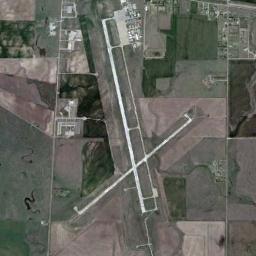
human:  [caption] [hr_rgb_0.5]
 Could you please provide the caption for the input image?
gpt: There is an airport in the middle of the field .

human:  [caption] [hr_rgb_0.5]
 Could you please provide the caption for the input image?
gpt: Two crossed runways in this airport surrounded by farmland .

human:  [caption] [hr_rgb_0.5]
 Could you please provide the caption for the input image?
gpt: There are two crossing runways here .

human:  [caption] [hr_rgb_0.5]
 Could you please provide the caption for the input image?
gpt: An airport with a runway on the farmland .

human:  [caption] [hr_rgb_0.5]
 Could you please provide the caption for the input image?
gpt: Two roads intersect at the airport .